Brain MRI, modality: ceT1
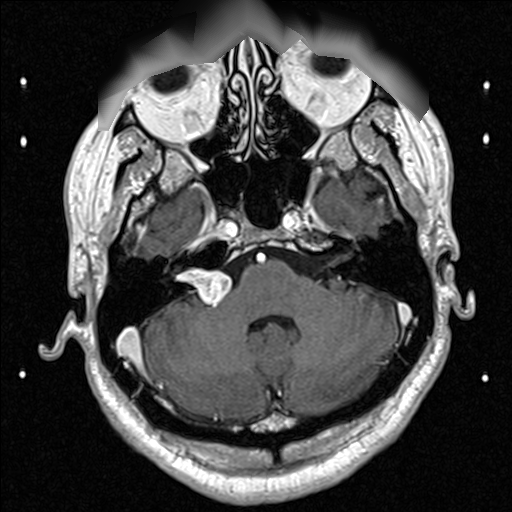